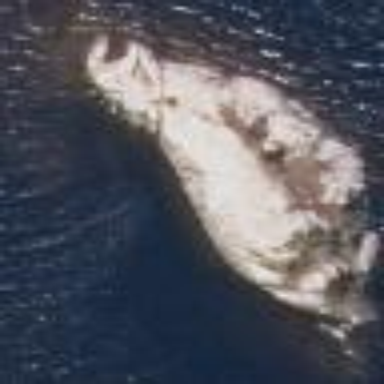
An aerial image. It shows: Islet.